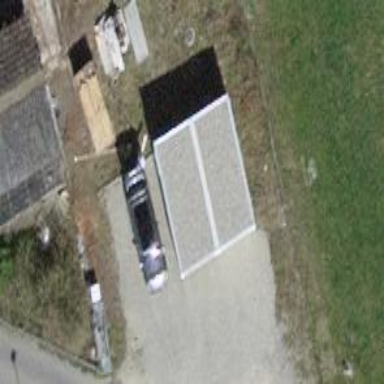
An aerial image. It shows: Garage building.